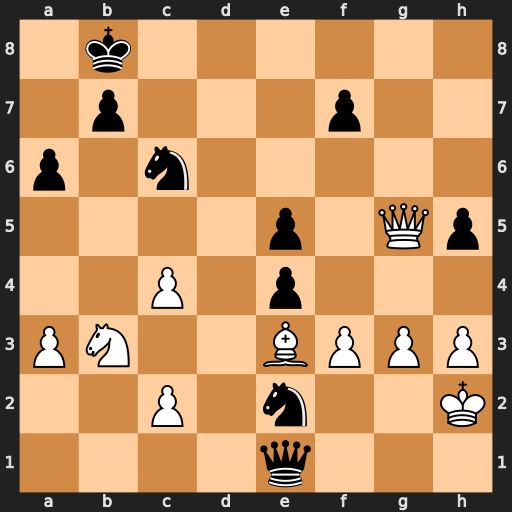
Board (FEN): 1k6/1p3p2/p1n5/4p1Qp/2P1p3/PN2BPPP/2P1n2K/4q3
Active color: w
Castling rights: -
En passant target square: -
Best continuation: Qg8+ Kc7 Qxf7+